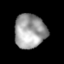
Tissue: lung
Cell type: Others
Senescence score: 0.2313
Nuclear area (px): 1039
Mean DAPI intensity: 160.796